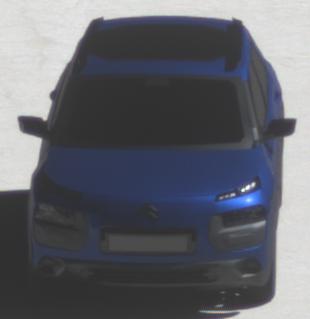
Make: Citroen
Model: C4 Cactus PureTech 75
Detailed model: C4 Cactus
Model produced from: 2014/09
Model produced until: 2015/03
Doors: 5
Color: blue
Road condition: dry road
Daytime: midday
Contrast: high contrast